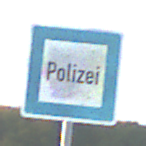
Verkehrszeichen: Polizei
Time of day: SunriseSunset
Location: Outdoor (Nature)
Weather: PartlyCloudy
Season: NotSpecified
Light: Natural